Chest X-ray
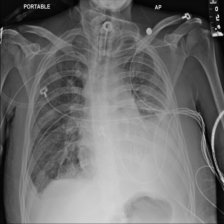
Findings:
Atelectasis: negative
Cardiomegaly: negative
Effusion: positive
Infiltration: negative
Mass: negative
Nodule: negative
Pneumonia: negative
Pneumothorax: negative
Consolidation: negative
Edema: negative
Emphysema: negative
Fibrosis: negative
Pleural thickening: negative
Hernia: negative